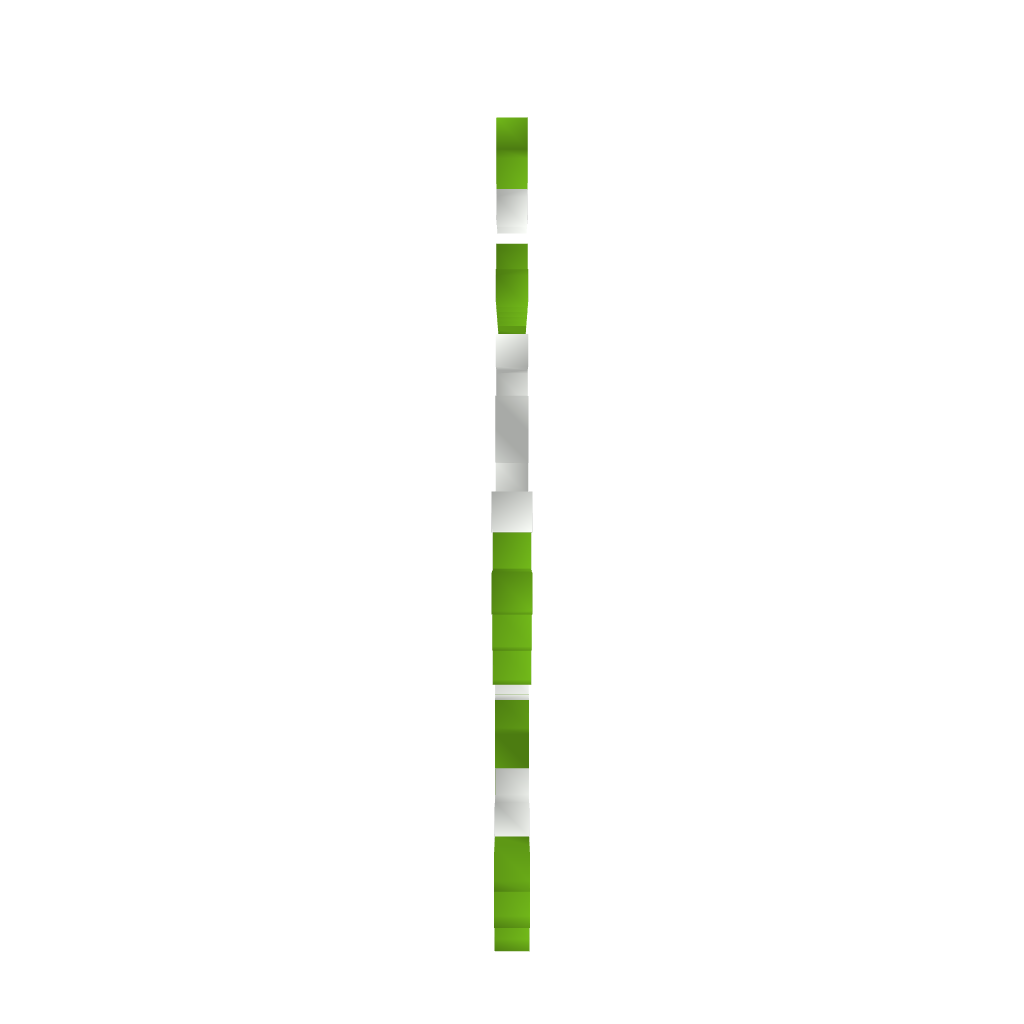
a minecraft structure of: Bubbleman (ErnieCIII)